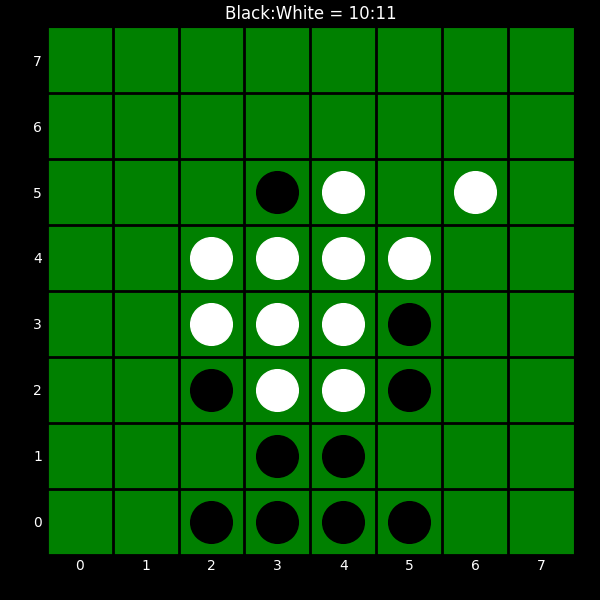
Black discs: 10
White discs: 11